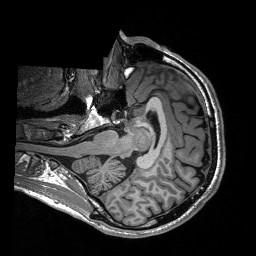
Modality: T1w
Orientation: axial
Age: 33
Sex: male
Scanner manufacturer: siemens
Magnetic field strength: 3 T
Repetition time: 2.3 s
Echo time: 0.00197 s